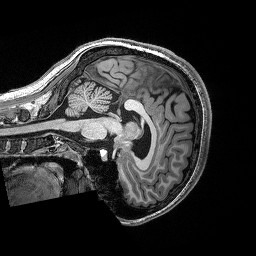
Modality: T1w
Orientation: sagittal
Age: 19
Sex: female
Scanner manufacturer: siemens
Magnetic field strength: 3 T
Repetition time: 2.53 s
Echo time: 0.0033 s